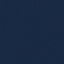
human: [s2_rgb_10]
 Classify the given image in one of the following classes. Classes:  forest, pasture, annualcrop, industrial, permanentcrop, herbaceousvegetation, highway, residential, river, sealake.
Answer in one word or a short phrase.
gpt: SeaLake